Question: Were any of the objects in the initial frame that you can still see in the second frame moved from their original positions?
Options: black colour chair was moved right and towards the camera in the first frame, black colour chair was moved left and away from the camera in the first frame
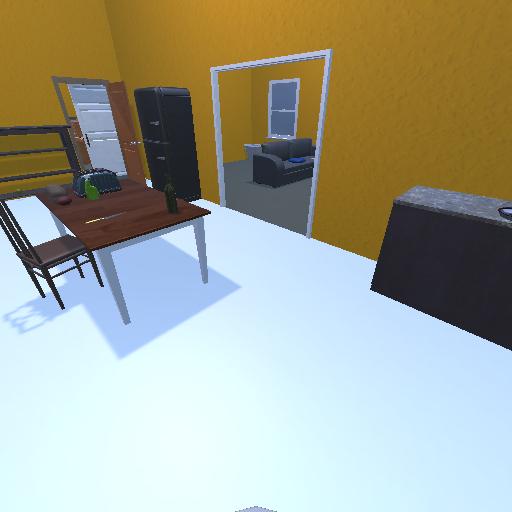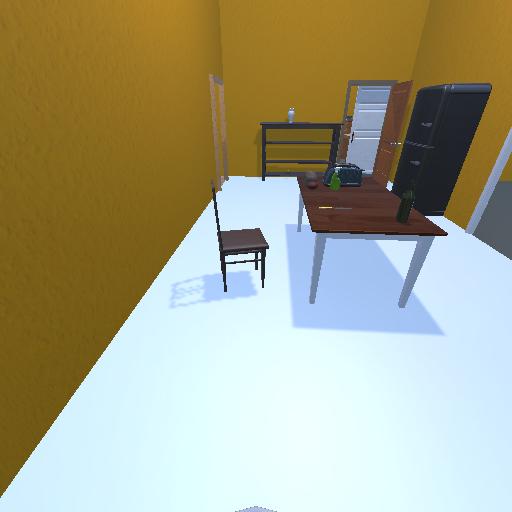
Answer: black colour chair was moved right and towards the camera in the first frame